Question: I'm having an issue debugging a Classic ASP application from Visual Studio. When I attach to the inetinfo.exe process, I'm getting the message
> The breakpoint will not currently be hit. No symbols have been loaded for this document
I think I've isolated the issue as being an incorrect process type being given to inetinfo.exe.
The following screenshot shows what i see when I select 'Debug -> Attach to Process' in Visual Studio 2010:

The inetinfo.exe process "Type" is reported as
> T-SQL, Managed (v2.0.50727), x86
Whereas, I would expect it to be:
> T-SQL, Script, x86
I have script debugging turned on in IIS, and the application protection level is low. Incidentally, if I flip the application level to medium or high, I see the same on dllhost.exe.
To reiterate, I am trying to debug a Classic ASP Script application, not a managed ASP.NET application.
Is there any reason why (I assume) IIS is getting itself in a pickle?
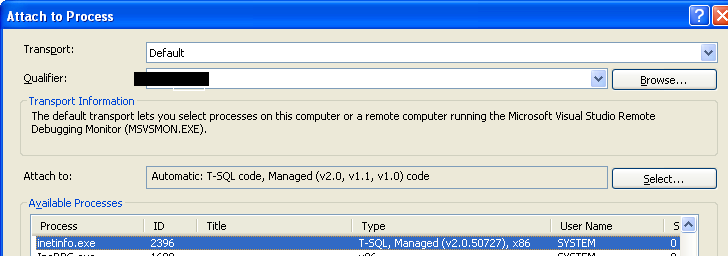
Answer: As it turns out, I should have read my own article on this (<URL>:
Floundering around, I ran this:
'''
regsvr32.exe "C:\Program Files\Common Files\Microsoft Shared\VS7Debug\pdm.dll"
'''
After an IIS restart I found that this fixed it.
For anyone else toiling with this issue, there is an excellent section in the following article: <URL>. The section you are looking for is titled "